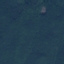
Label: Forest